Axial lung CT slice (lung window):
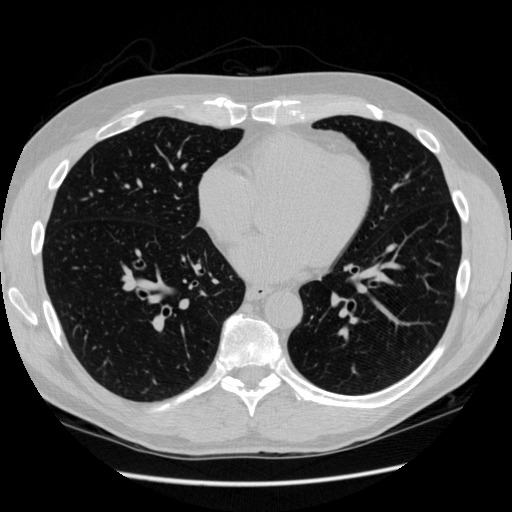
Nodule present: no